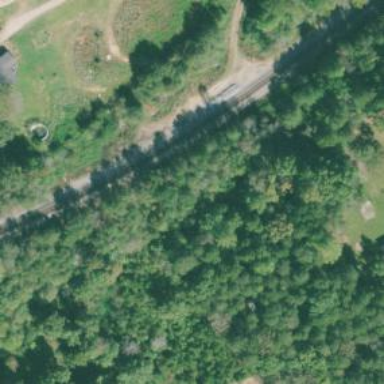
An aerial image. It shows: Railway track.